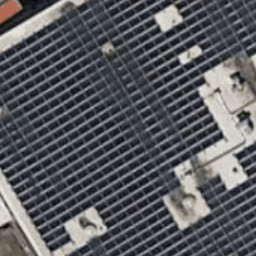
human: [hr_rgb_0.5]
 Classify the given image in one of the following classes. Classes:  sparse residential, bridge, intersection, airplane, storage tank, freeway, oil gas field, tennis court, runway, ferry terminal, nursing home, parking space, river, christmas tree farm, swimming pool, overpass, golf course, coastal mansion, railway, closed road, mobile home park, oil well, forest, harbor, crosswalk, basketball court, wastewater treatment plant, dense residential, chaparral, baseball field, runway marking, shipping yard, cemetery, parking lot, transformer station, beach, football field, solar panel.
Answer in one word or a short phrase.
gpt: solar panel